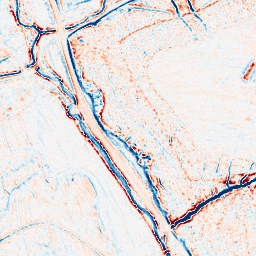
Category: edge_preserving
Decomposition family: bilateral
Decomposition parameters: d: 9
sigma_color: 100
sigma_space: 100
Upsampling method: edge_directed
Upsampling parameters: scale: 4
Upsampling scale: 4